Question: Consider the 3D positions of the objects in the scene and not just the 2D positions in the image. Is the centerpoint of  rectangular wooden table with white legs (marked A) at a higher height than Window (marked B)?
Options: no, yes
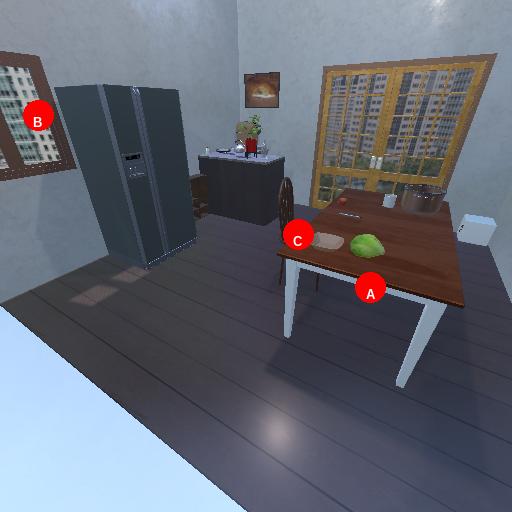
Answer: no